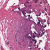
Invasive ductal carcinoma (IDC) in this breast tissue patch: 0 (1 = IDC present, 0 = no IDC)